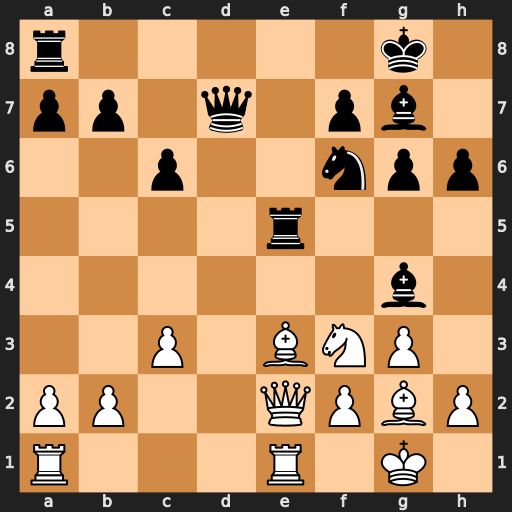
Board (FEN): r5k1/pp1q1pb1/2p2npp/4r3/6b1/2P1BNP1/PP2QPBP/R3R1K1
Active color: w
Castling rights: -
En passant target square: -
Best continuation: Nxe5 Bxe2 Nxd7